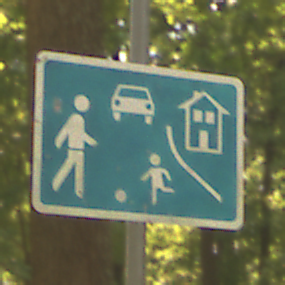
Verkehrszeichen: BeginnVerkehrsberuhigterBereich
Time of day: Midday
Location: Outdoor (Nature)
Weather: PartlyCloudy
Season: NotSpecified
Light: Natural